Aerial crown-view tile of a tropical tree (Barro Colorado Island, Panama), acquired 20241216:
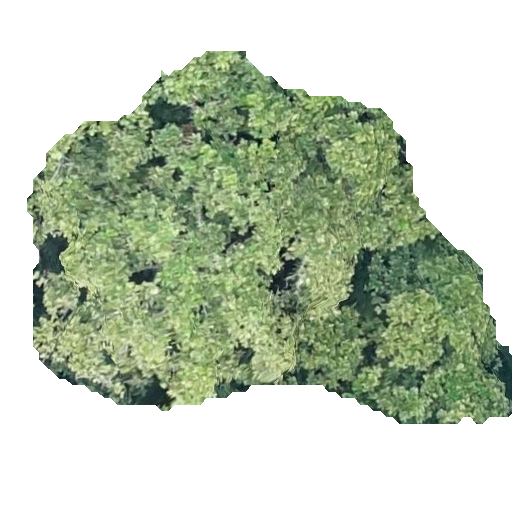
Species: Anacardium excelsum
GBIF accepted scientific name: Anacardium excelsum
Crown area: 183.684 m²